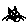
Label: cat